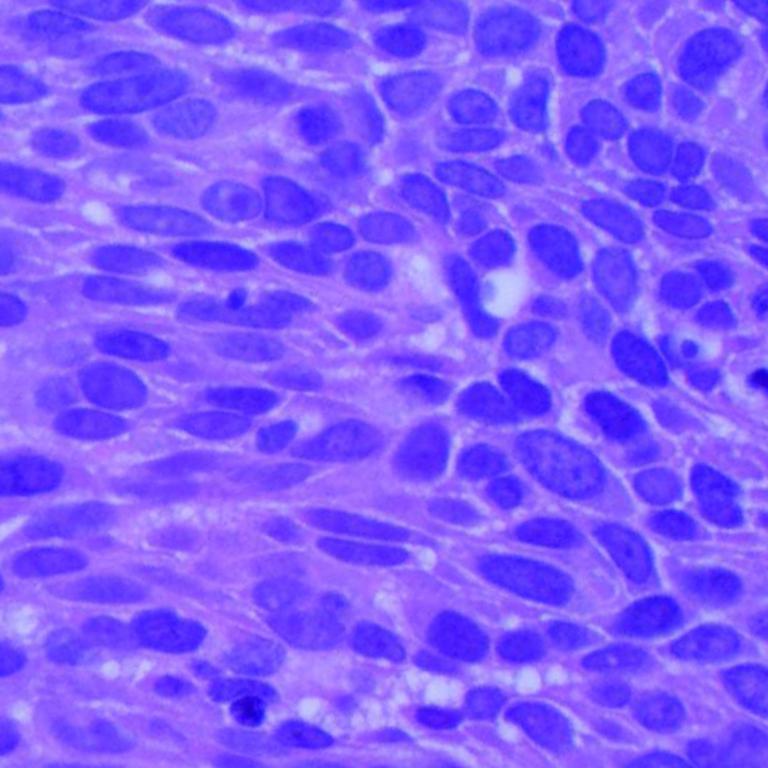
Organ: lung
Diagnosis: squamous carcinomas